Question: I am trying to modify the width of a 'UITextField' based on the increasing width of another. Here's an example of my layout:

On the left box (which contains int dialog codes once selected) I want to set this to margin 0 to start with and extend the right 'UITextField' right across. When the left box contains data I want to adjust the right hand text field's border relative to that.
I know how to do this easily in Android but I am not having much luck in Xcode. Can anyone point me in the right direction?
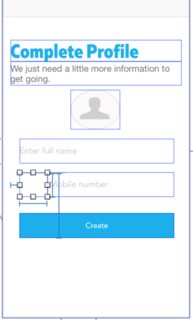
Answer: The basic idea is
1. observe the text changed event
2. recalculate the width
3. update the constant property of the width constraint
Here is a simple demo and more edge cases need to be considered.
<URL>
'''
- (void)viewDidLoad {
UIView *container = [[UIView alloc] initWithFrame:CGRectMake(100, 150, 175, 100)];
container.backgroundColor = [UIColor grayColor];
[self.view addSubview:container];
//initialize text fields
UITextField *leftInput = [[UITextField alloc] initWithFrame:CGRectZero];
leftInput.translatesAutoresizingMaskIntoConstraints = NO;
[leftInput addTarget:self action:@selector(textDidChange:) forControlEvents:UIControlEventEditingChanged];
[container addSubview:leftInput];
UITextField *rightInput = [[UITextField alloc] initWithFrame:CGRectZero];
rightInput.translatesAutoresizingMaskIntoConstraints = NO;
[container addSubview:rightInput];
//setup constraints
NSDictionary *views = NSDictionaryOfVariableBindings(container, leftInput, rightInput);
NSMutableArray *constraints = [NSMutableArray array];
[constraints addObjectsFromArray:[NSLayoutConstraint constraintsWithVisualFormat:@"H:|-[leftInput]-[rightInput]-|" options:0 metrics:nil views:views]];
[constraints addObjectsFromArray:[NSLayoutConstraint constraintsWithVisualFormat:@"V:|-[leftInput]-|" options:0 metrics:nil views:views]];
[constraints addObjectsFromArray:[NSLayoutConstraint constraintsWithVisualFormat:@"V:|-[rightInput]-|" options:0 metrics:nil views:views]];
NSLayoutConstraint *widthConstraint = [NSLayoutConstraint constraintWithItem:leftInput attribute:NSLayoutAttributeWidth relatedBy:NSLayoutRelationEqual toItem:nil attribute:0 multiplier:0 constant:minWidth];
[constraints addObject:widthConstraint];
self.widthConstraint = widthConstraint;
[NSLayoutConstraint activateConstraints:constraints];
}
- (void)textDidChange:(UITextField *)textInput {
NSDictionary *attributes = @{NSFontAttributeName: textInput.font};
CGFloat width = [textInput.text sizeWithAttributes:attributes].width;
self.widthConstraint.constant = MAX(minWidth, width);
}
'''